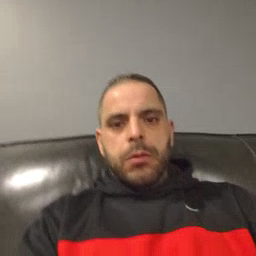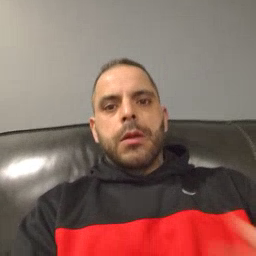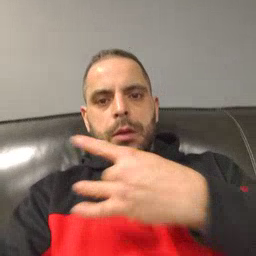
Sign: like